Field crop: tomato
Growth stage: 1
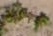
Species: portulaca